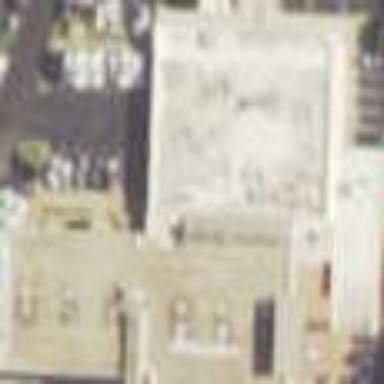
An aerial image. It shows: Hotel building.